Бесконечная сетка с квадратными ячейками, показанная на рисунке, состоит из одинаковых резисторов сопротивлением $R$.
Каково эквивалентное сопротивление между двумя соседними точками сетки?
Какова была бы эквивалентная емкость между двумя соседними точками сетки, если бы сетка состояла из конденсаторов емкостью $C$?
Какой была бы соответствующая эквивалентная индуктивность, если бы сетка состояла из катушек индуктивностью $L$.
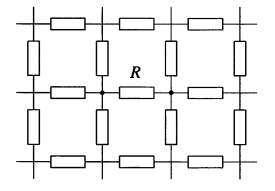
Ответ: $$ R_{э}=\frac{U}{I}=\frac{R}{2} $$
Ответ: $$ C_{э}=2 C $$
Ответ: $$ L_{э}=\frac{L}{2} . $$
Темы:
T, Цепи, Бесконечная цепочка, Расчет сложных цепей, Цепь с резистором, 200 задач